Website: home-depot
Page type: delivery-shipping
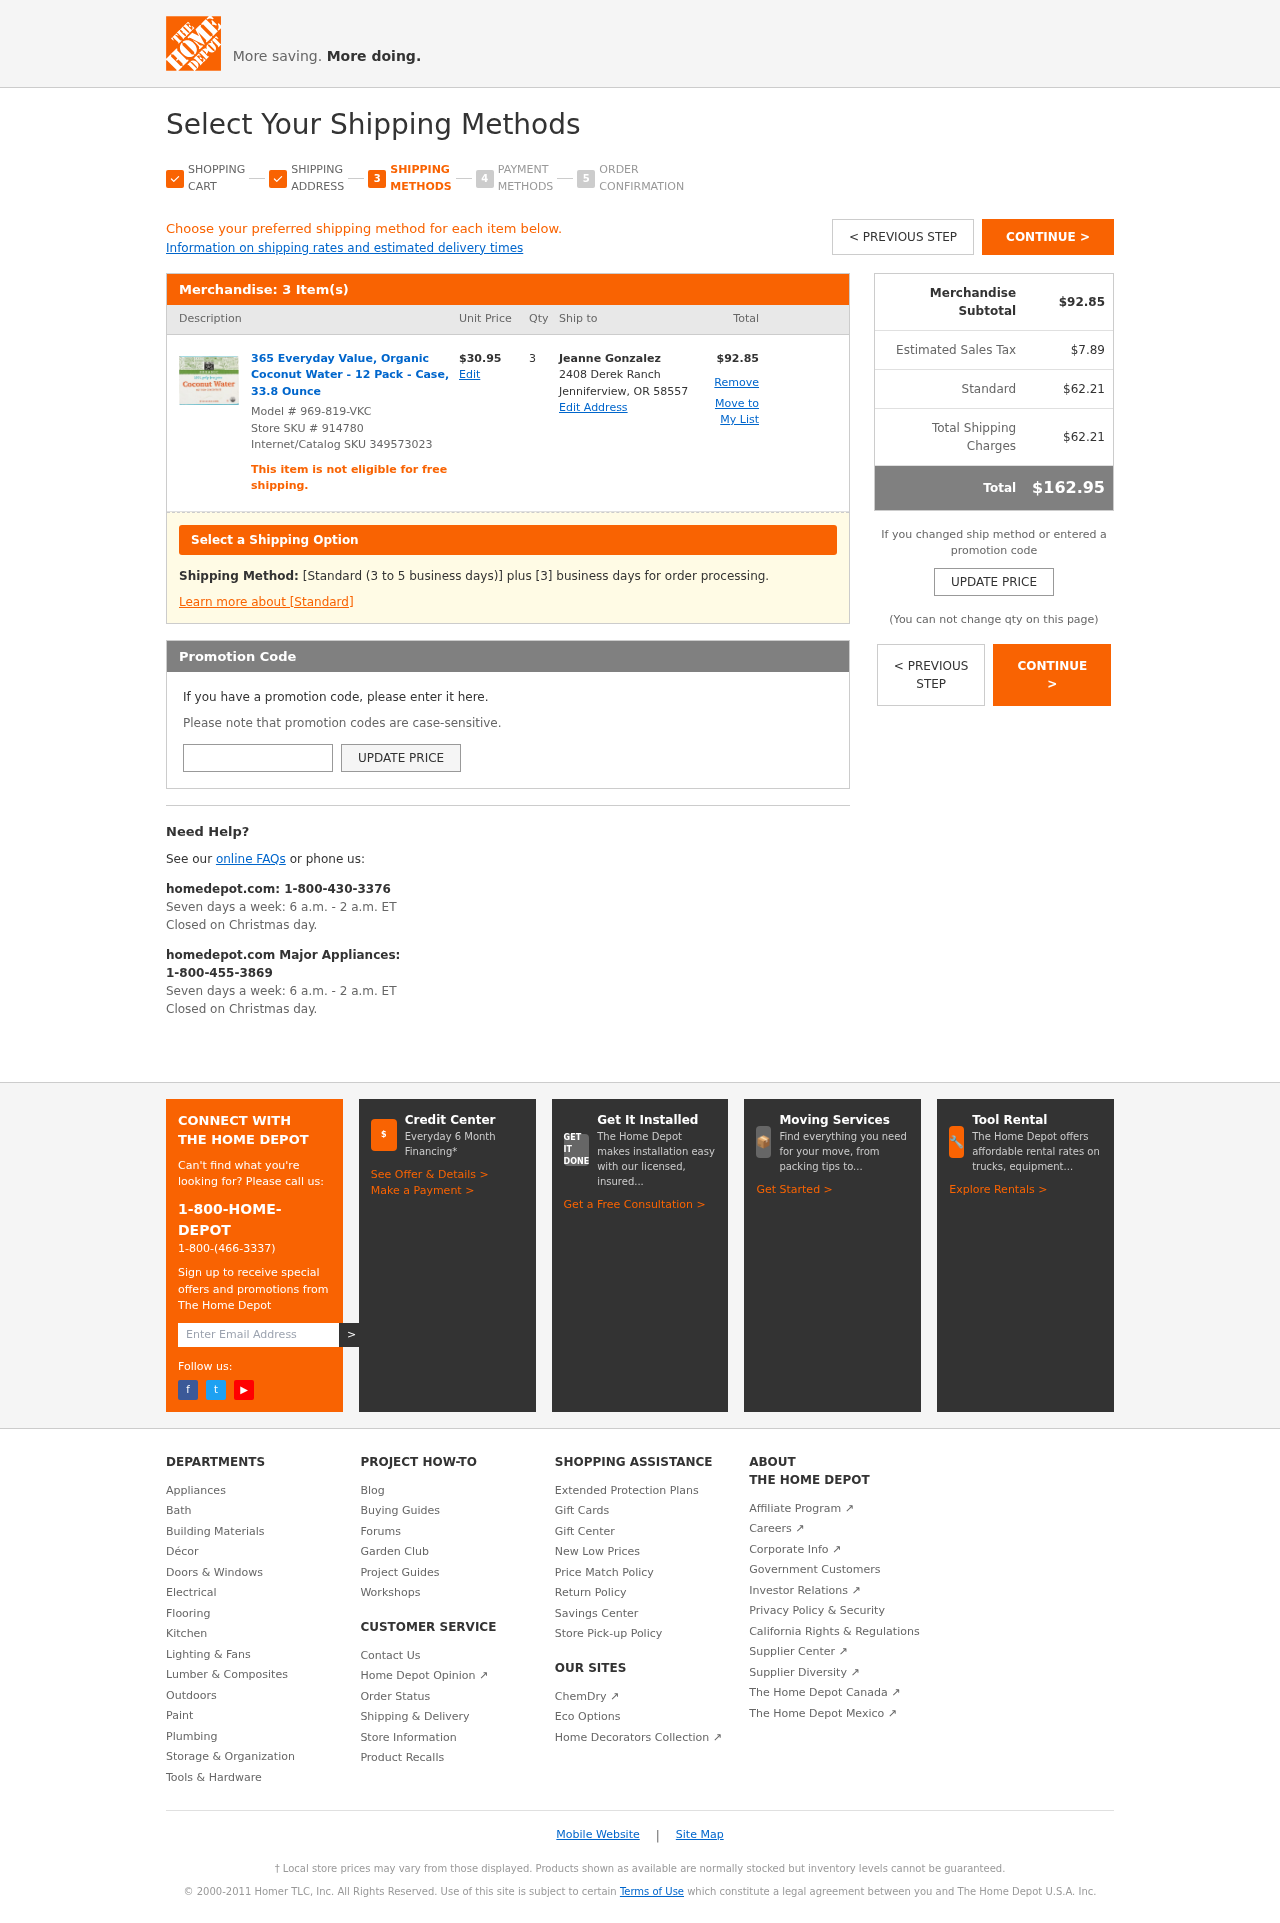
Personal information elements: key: PII_CITY_STATE_ZIP
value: Jenniferview, OR 58557
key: PII_FULLNAME
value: Jeanne Gonzalez
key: PII_PROMO_CODE
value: OFF50
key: PII_STREET
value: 2408 Derek Ranch
Product elements: key: PRODUCT1_NAME
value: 365 Everyday Value, Organic Coconut Water - 12 Pack - Case, 33.8 Ounce
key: PRODUCT1_PRICE
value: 30.95
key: PRODUCT1_QUANTITY
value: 3
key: PRODUCT_MODEL_NUMBER
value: Model # 969-819-VKC
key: PRODUCT1_LINE_TOTAL
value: $92.85
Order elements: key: ORDER_NUM_ITEMS
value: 3 Item(s)
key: ORDER_SUBTOTAL
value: $92.85
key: ORDER_TAX
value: $7.89
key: ORDER_SHIPPING_COST
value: $62.21
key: ORDER_SHIPPING_TOTAL
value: $62.21
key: ORDER_TOTAL
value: $162.95
Other elements: key: STORE_SKU
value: Store SKU # 914780
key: INTERNET_SKU
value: Internet/Catalog SKU 349573023